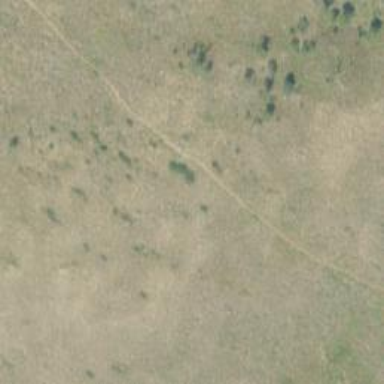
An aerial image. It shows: Path.